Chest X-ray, PA view. Patient: 26 years old, sex F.
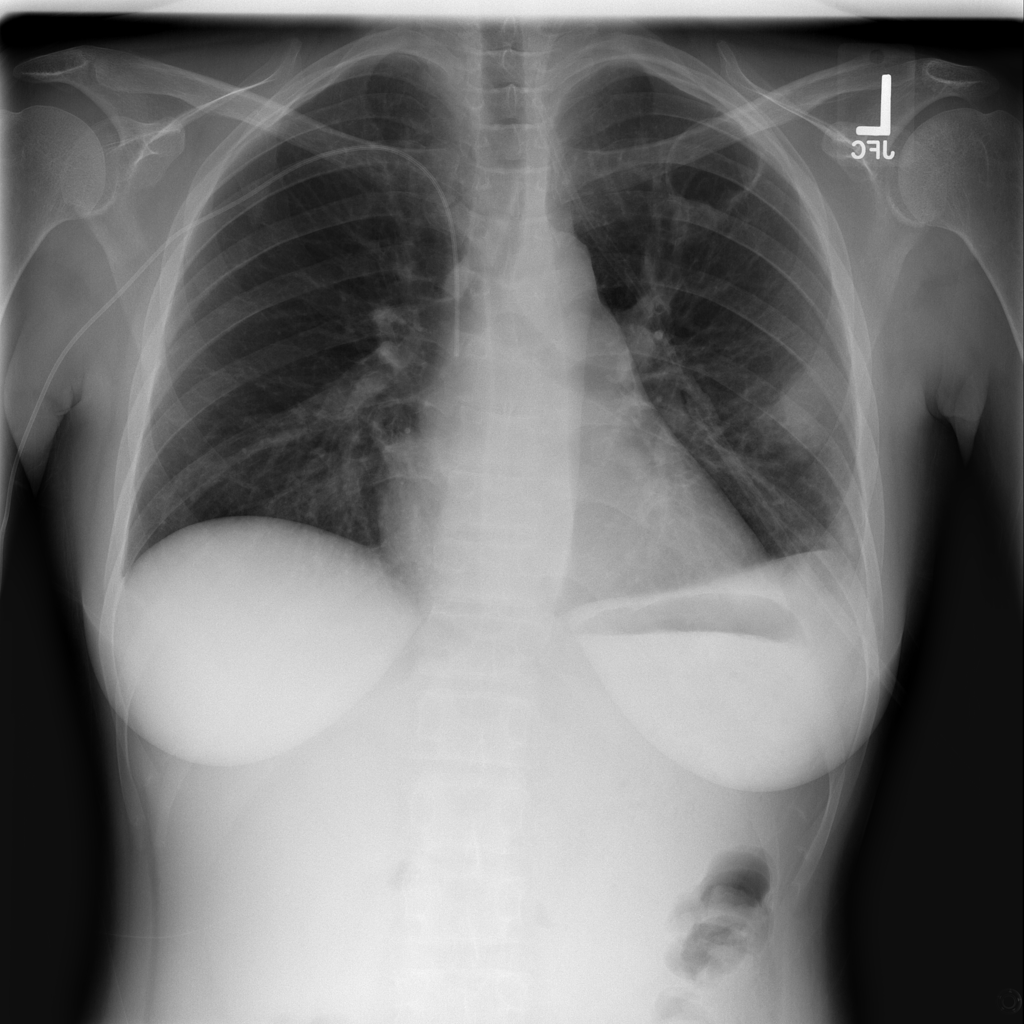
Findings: Consolidation, Pneumonia